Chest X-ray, AP view. Patient: 20 years old, sex M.
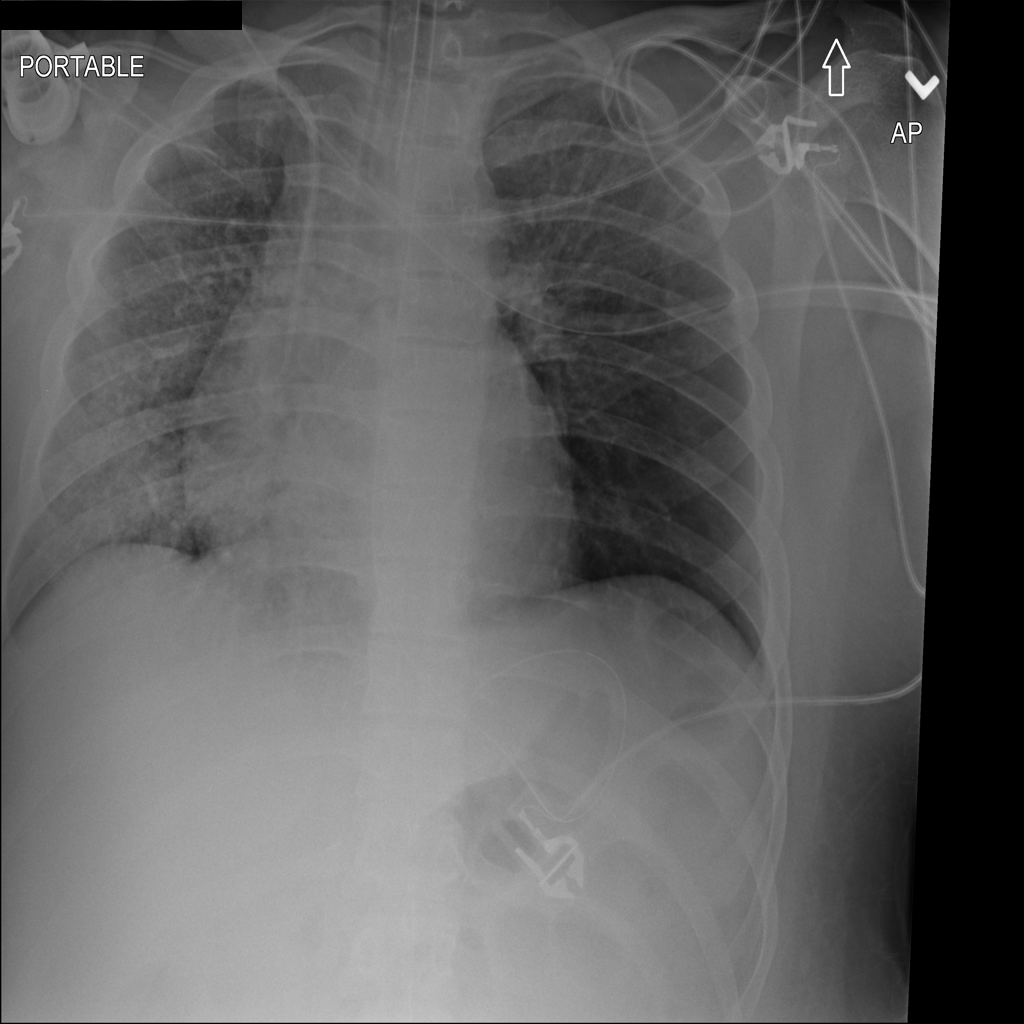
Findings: Edema, Infiltration, Pneumonia